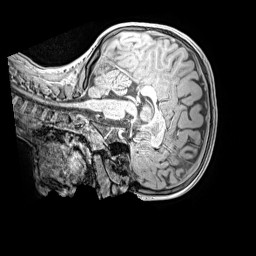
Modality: MP2RAGE
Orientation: sagittal
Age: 9
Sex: male
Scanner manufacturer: siemens
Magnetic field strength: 3 T
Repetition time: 4 s
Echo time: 0.00299 s